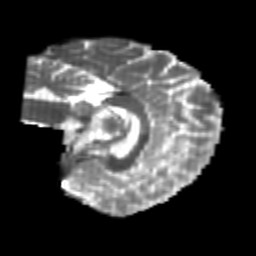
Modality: T2w
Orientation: sagittal
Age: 25
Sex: female
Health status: healthy
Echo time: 0.074 s